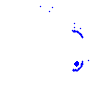
Particle: electron